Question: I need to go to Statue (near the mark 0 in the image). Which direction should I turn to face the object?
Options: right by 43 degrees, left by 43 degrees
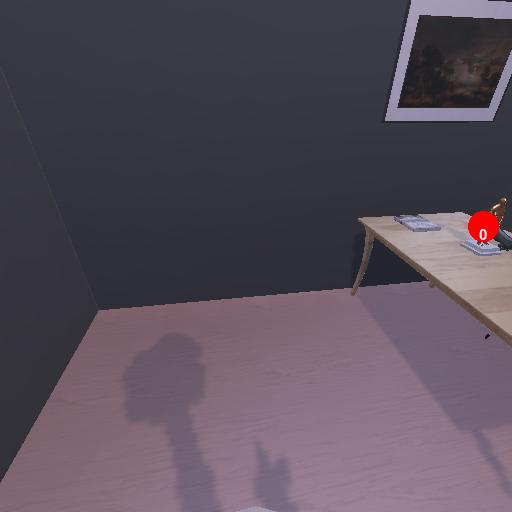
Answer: right by 43 degrees